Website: macys
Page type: cross-sells
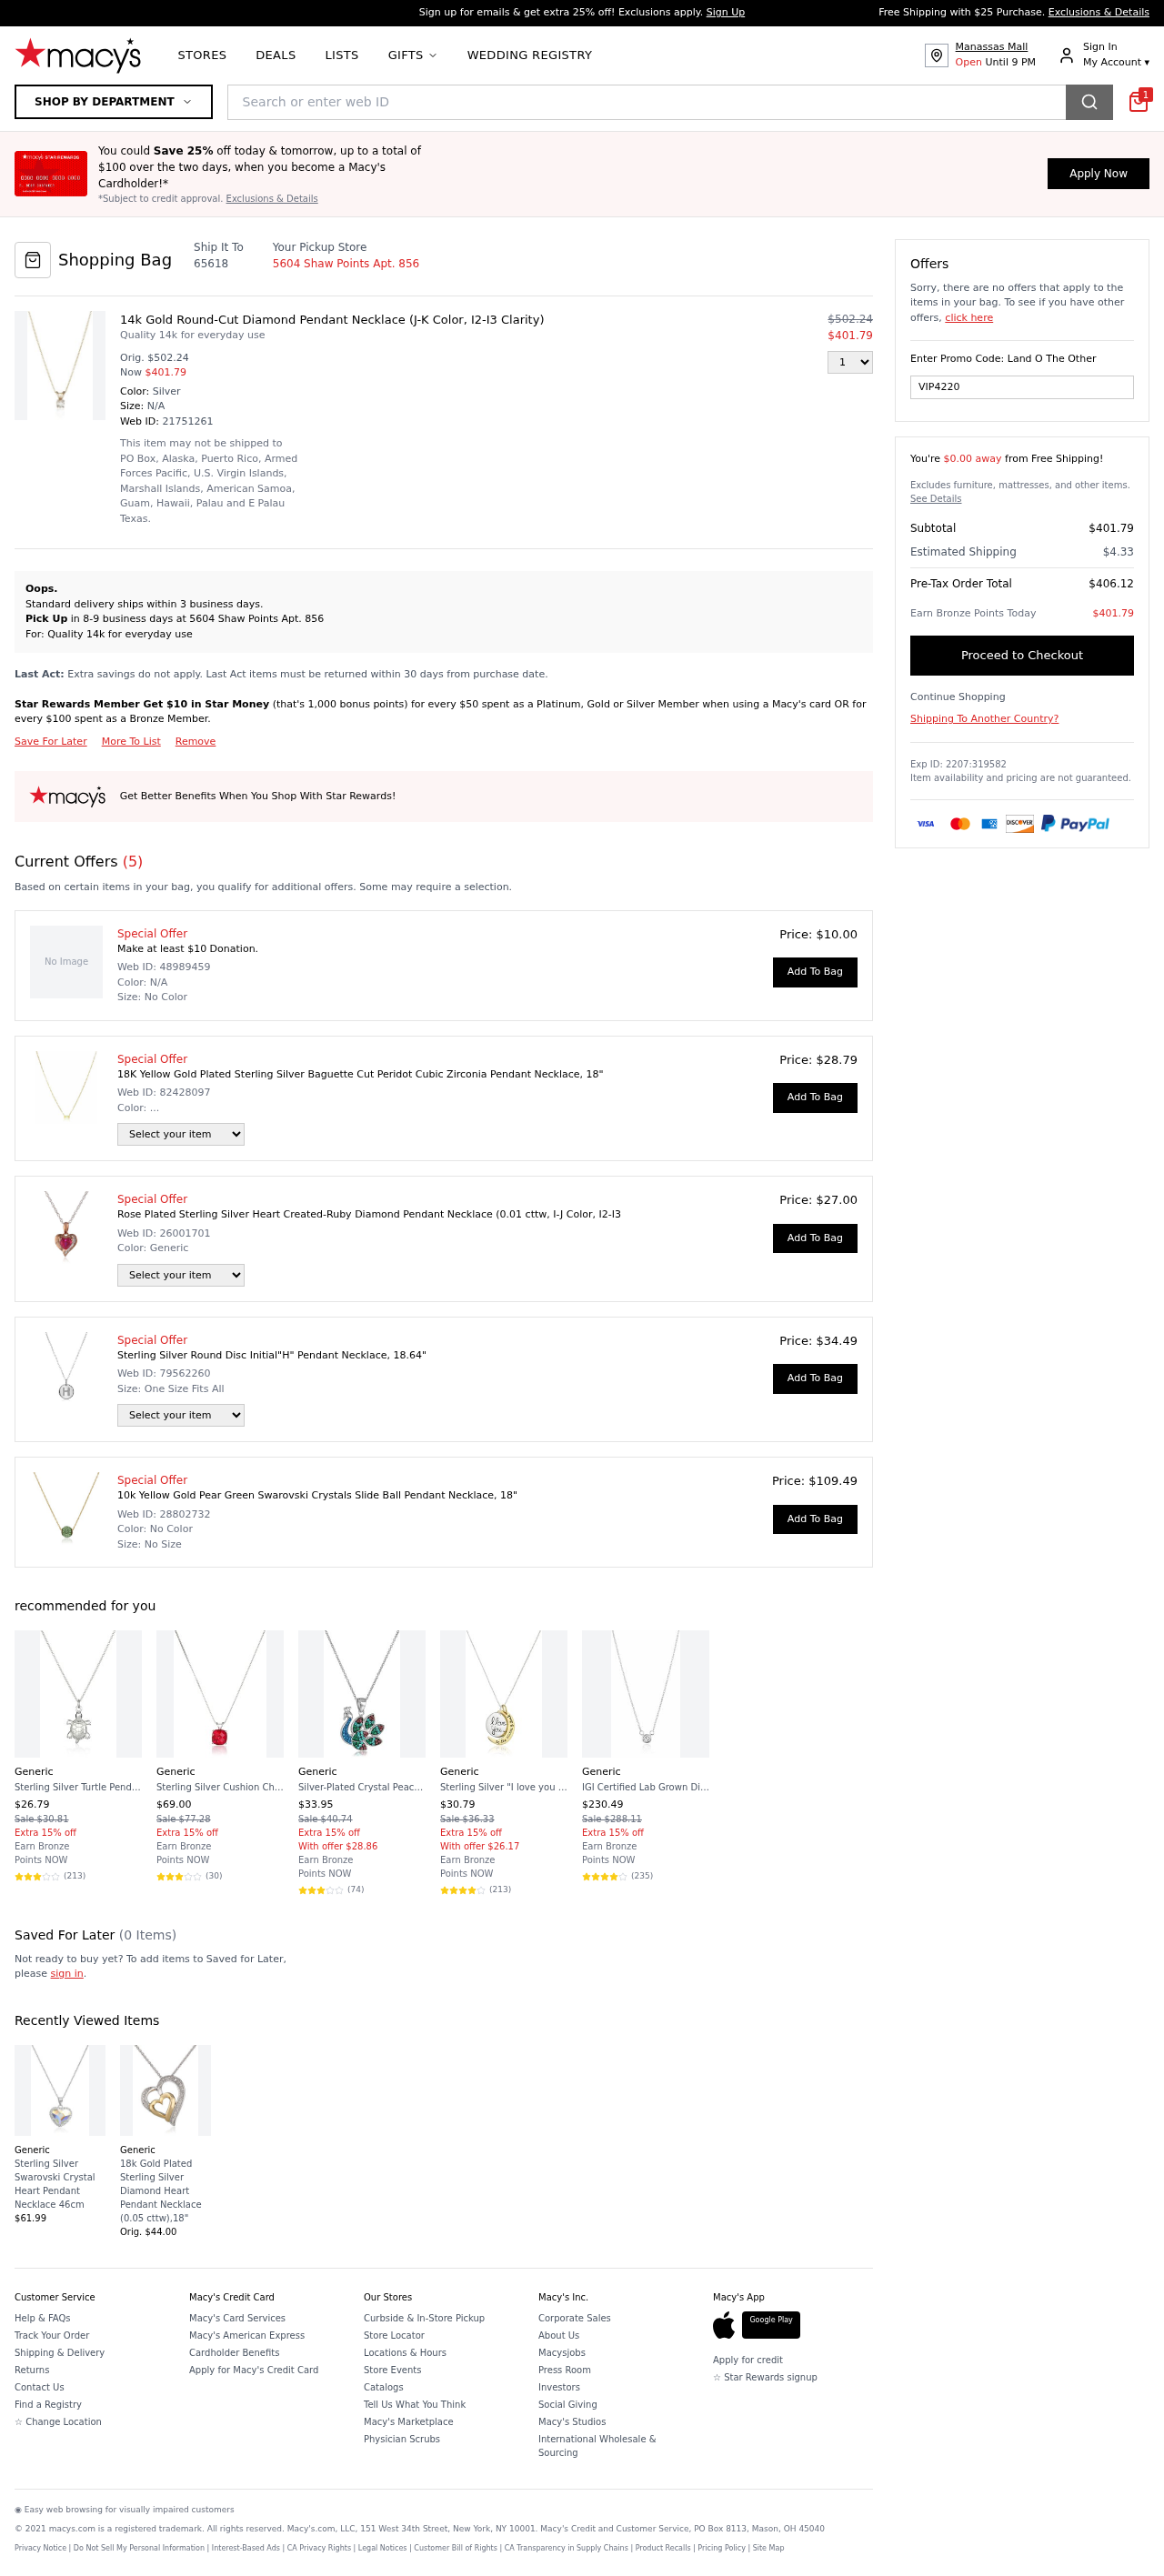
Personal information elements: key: PII_LOCATION1_STREET
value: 5604 Shaw Points Apt. 856
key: PII_POSTCODE
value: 65618
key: PII_PROMO_CODE
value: VIP4220
Product elements: key: PRODUCT10_BRAND
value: Generic
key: PRODUCT10_NAME
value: IGI Certified Lab Grown Diamond Bezel-Set Necklace in 14k White Gold (3/4 CT.TW, I-J Color, SI1-SI2
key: PRODUCT10_NUM_RATINGS
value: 235
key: PRODUCT10_PRICE
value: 230.49
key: PRODUCT10_RATING
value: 4
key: PRODUCT11_BRAND
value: Generic
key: PRODUCT11_NAME
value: Sterling Silver Swarovski Crystal Heart Pendant Necklace 46cm
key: PRODUCT11_PRICE
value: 61.99
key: PRODUCT12_BRAND
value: Generic
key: PRODUCT12_NAME
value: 18k Gold Plated Sterling Silver Diamond Heart Pendant Necklace (0.05 cttw),18"
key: PRODUCT12_PRICE
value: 44
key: PRODUCT1_DESC
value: Quality 14k for everyday use
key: PRODUCT1_NAME
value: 14k Gold Round-Cut Diamond Pendant Necklace (J-K Color, I2-I3 Clarity)
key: PRODUCT1_PRICE
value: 401.79
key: PRODUCT1_QUANTITY
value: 1
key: PRODUCT2_NAME
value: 18K Yellow Gold Plated Sterling Silver Baguette Cut Peridot Cubic Zirconia Pendant Necklace, 18"
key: PRODUCT2_PRICE
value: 28.79
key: PRODUCT3_NAME
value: Rose Plated Sterling Silver Heart Created-Ruby Diamond Pendant Necklace (0.01 cttw, I-J Color, I2-I3
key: PRODUCT3_PRICE
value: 27
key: PRODUCT4_NAME
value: Sterling Silver Round Disc Initial"H" Pendant Necklace, 18.64"
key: PRODUCT4_PRICE
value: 34.49
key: PRODUCT5_NAME
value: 10k Yellow Gold Pear Green Swarovski Crystals Slide Ball Pendant Necklace, 18"
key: PRODUCT5_PRICE
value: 109.49
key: PRODUCT6_BRAND
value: Generic
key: PRODUCT6_NAME
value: Sterling Silver Turtle Pendant Necklace, 18"
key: PRODUCT6_NUM_RATINGS
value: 213
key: PRODUCT6_PRICE
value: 26.79
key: PRODUCT6_RATING
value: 3.9
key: PRODUCT7_BRAND
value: Generic
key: PRODUCT7_NAME
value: Sterling Silver Cushion Checkerboard Cut Gemstone Pendant Necklace (8mm)
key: PRODUCT7_NUM_RATINGS
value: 30
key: PRODUCT7_PRICE
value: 69
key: PRODUCT7_RATING
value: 3.8
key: PRODUCT8_BRAND
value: Generic
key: PRODUCT8_NAME
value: Silver-Plated Crystal Peacock Pendant Necklace, 18"
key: PRODUCT8_NUM_RATINGS
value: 74
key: PRODUCT8_PRICE
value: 33.95
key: PRODUCT8_RATING
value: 3.9
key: PRODUCT9_BRAND
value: Generic
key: PRODUCT9_NAME
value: Sterling Silver "I love you to the moon & Back" Pendant Necklace, 18-Inch
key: PRODUCT9_NUM_RATINGS
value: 213
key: PRODUCT9_PRICE
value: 30.79
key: PRODUCT9_RATING
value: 4.2
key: PRODUCT1_ORIGINAL_PRICE
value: $502.24
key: PRODUCT6_ORIGINAL_PRICE
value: Sale $30.81
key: PRODUCT7_ORIGINAL_PRICE
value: Sale $77.28
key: PRODUCT8_ORIGINAL_PRICE
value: Sale $40.74
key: PRODUCT9_ORIGINAL_PRICE
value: Sale $36.33
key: PRODUCT10_ORIGINAL_PRICE
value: Sale $288.11
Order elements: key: ORDER_ID
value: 21751261
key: ORDER_NUM_OFFERS
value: (5)
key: ORDER_FREE_SHIPPING_THRESHOLD
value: $0.00 away
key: ORDER_SUBTOTAL
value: $401.79
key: ORDER_SHIPPING_COST
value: $4.33
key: ORDER_TOTAL
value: $406.12
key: ORDER_POINTS_EARNED
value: $401.79
Search elements: key: HEADER_SEARCH
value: Search or enter web ID
Other elements: key: SAVED_NUM_ITEMS
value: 0